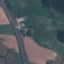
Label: Highway